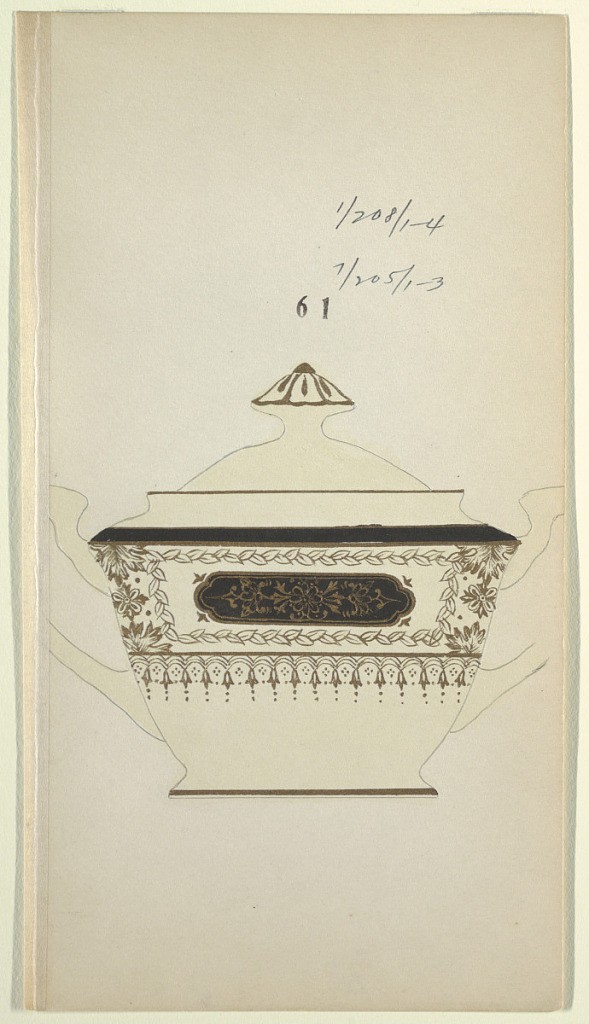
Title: Design for a Sugar Bowl
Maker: Noritake, Japan and New York, New York, USA
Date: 1880–1910
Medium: Brush and black, gold gouache, yellow watercolor, graphite on cream paper
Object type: Drawing
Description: Design for a sugar bowl with a black and gold rim; at center a cartouche in black containing gold floral decoration; surrounding this is leaf border and additional floral decoration; two curved handles (partial).